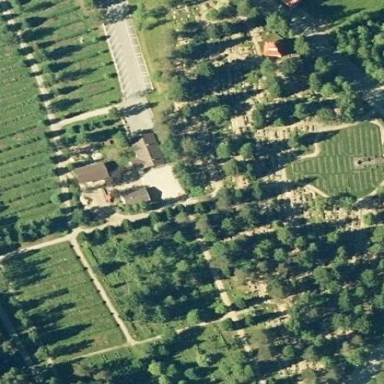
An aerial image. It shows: Cemetery.